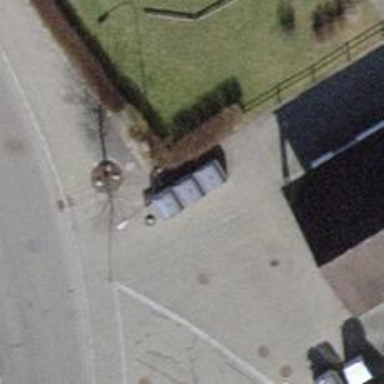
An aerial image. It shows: Recycling container in the area designated for recycling.